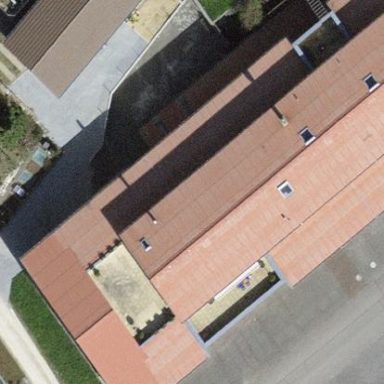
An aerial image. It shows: Building with tiled roof.